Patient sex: M
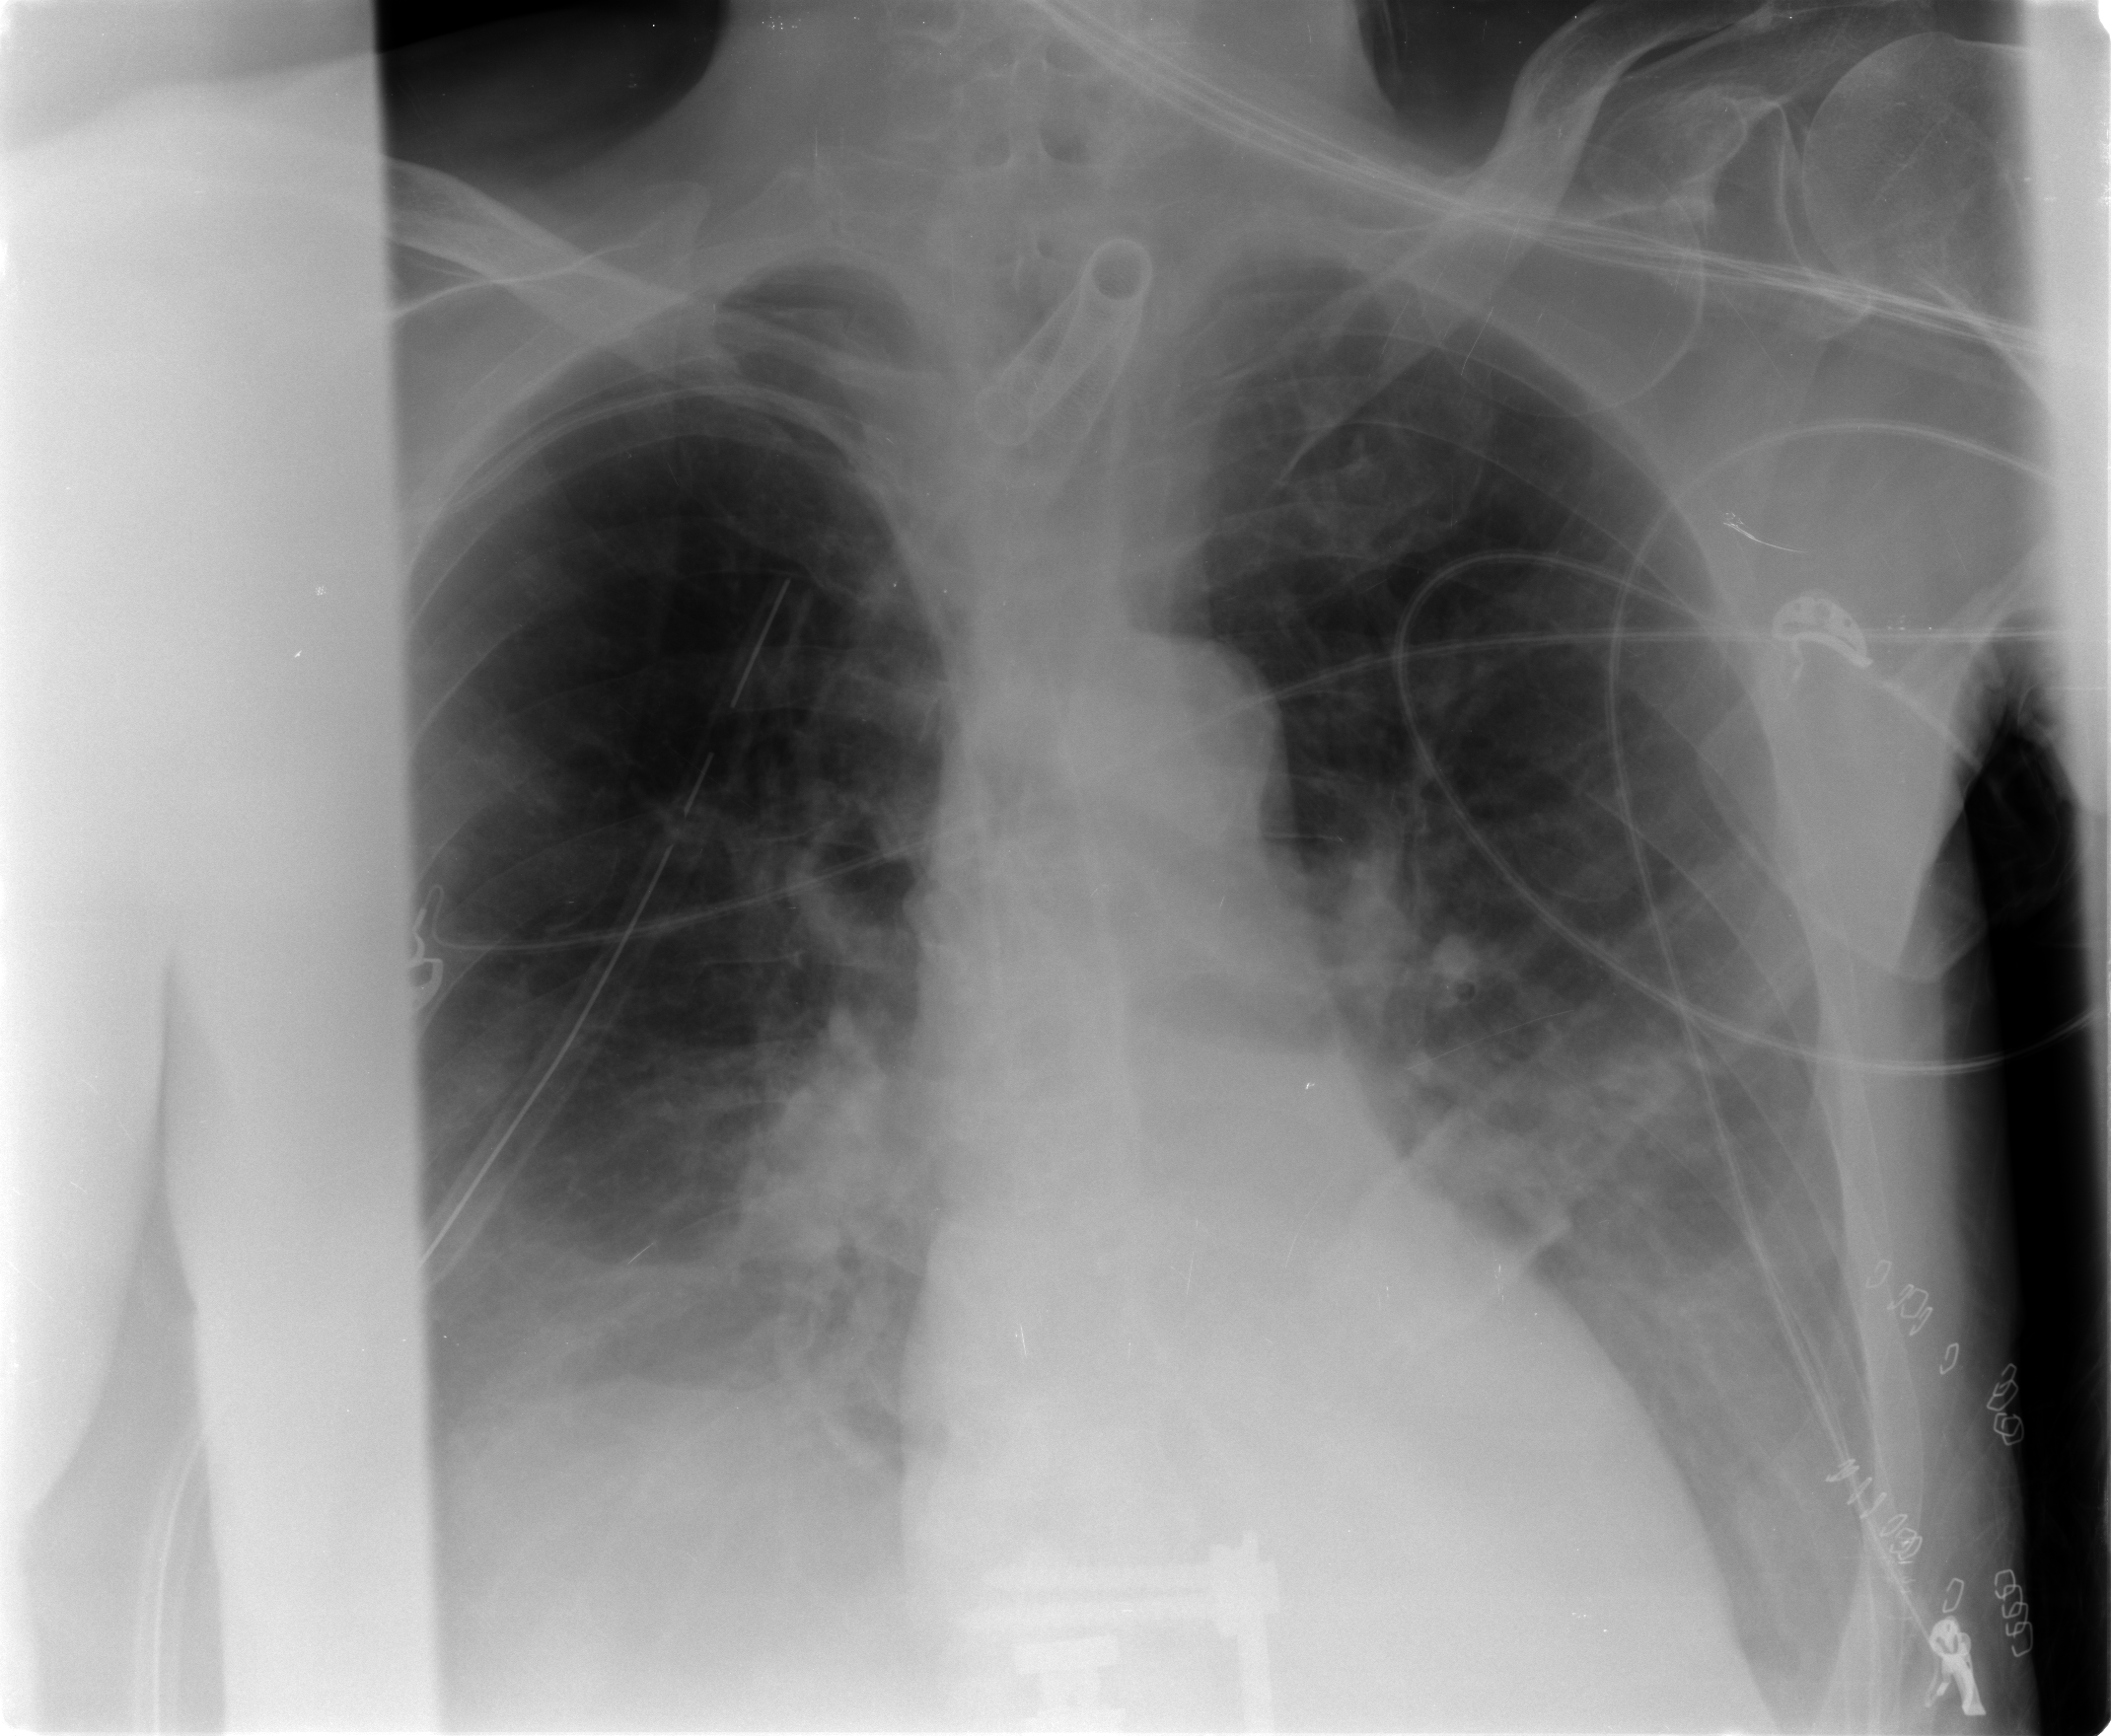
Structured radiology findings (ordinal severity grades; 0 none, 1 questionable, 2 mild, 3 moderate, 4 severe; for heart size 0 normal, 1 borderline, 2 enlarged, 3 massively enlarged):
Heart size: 1
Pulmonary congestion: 2
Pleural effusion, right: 2
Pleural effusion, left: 2
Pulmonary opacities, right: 0
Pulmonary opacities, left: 0
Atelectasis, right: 2
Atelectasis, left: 2